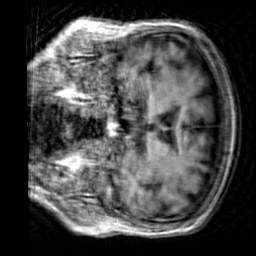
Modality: T1w
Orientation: coronal
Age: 68
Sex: male
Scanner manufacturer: siemens
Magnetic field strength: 3 T
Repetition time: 2.3 s
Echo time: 0.00303 s